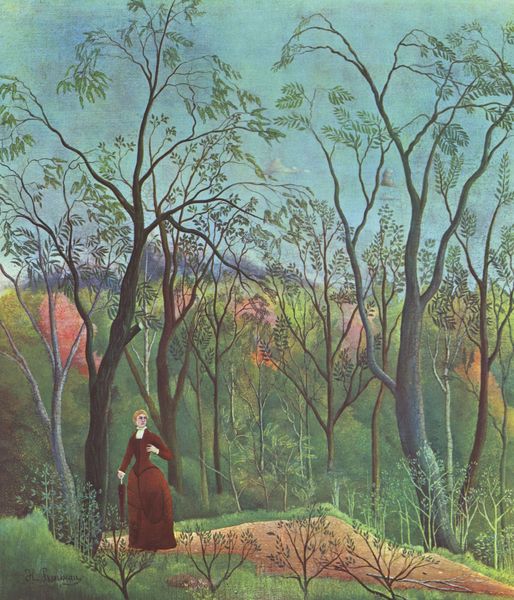
Titel: Am Waldrand
Künstler: Henri Rousseau
Standort: Zürich.
Institution: Kunsthaus
Schlagwörter: baum, berg, blau, blätter, gemälde, hand, himmel, laub, weiß, wolken, baumstämme, bäume, gelb, grün, landschaft, sand, äste, braun, bunt, dunkelbraun, frau, frisur, grau, hintergrund, kleid, licht, orange, pastell, türkis, ausblick, blick, blüten, dame, gras, regenschirm, rot, schirm, sonnenschirm, weg, wiese, wolke, beige, hochformat, malerei, naive malerei, rock, symbolismus, blond, jung, arm, arme, blass, mensch, stehen, stein, schauen, signatur, ast, baumstamm, birken, einsamkeit, erde, feld, horizont, hügel, natur, stamm, strauch, weite, zweige, busch, büsche, einsam, pfad, sträucher, figur, haare, kostüm, realismus, stehend, blatt, person, rosa, tal, vornehm, wald, stock, garten, hellblau, taille, sommer, vallotton, ruhe, stab, moderne, acker, laufen, mittag, berge, farben, fels, hang, modern, dunkelgrün, lila, kahl, herbst, naiv, primitivismus, wolkenlos, idylle, spazieren, stille, angst, luft, stämme, einfach, jugendstil, weiblich, pastellfarben, allein, ölfarben, fein, dünn, hoch, frühling, surreal, gestalt, rousseau, flucht, blühen, dürr, höhe, spaziergang, stilistisch, wandern, idyllisch, lichtung, traum, spazierstock, laubbaum, reduktion, ornamental, duft, verschwommen, karg, geäst, dickicht, bleich, wäldchen, erst, korsett, plan, umwelt, balu, baumrinde, esche, alleine, verloren, waldweg, waldlandschaft, verspielt, mai, verlaufen, bordeaux, gucken, krumm, ausschlagen, reifrock, spriessen, bund, pointillismus, pastel, gabelungen, dschungel, farbenfroh, erste, umdrehen, theodor, henri rousseau, unwirklich, rotes kleid, wad, zöllner, blaum, april, graslandschaft, spaziergängerin, leuchtende farben, belaubt, roda, naive, rar, samtkleid, fußgängerin, eschen, aft, alein, ambulanz, deine mutter du nigga, frau mit stock, jdfhkjdfhskdj, jfkdsjfh, langstielig, lenz, liuft, lsdhfksjdfhkdsjfh, natursujet, phantasielandschaft, roussau, spaziererin, stumpfe farben, traumlandschaft, verirrt, vordergründig